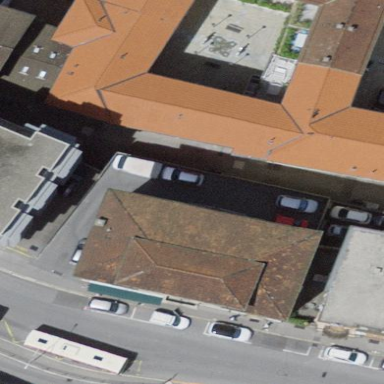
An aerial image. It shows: Commercial building.